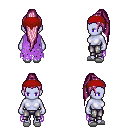
a pixel art fantasy rpg character, female body template, dark elf, purple skin, maroon tattered cape, metal pants, pink extra-long topknot hairstyle, red bandana, white slippers, four views (front, back, left, right), 2x2 character sprite sheet, small pixel art, hard edges, no anti-aliasing